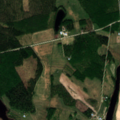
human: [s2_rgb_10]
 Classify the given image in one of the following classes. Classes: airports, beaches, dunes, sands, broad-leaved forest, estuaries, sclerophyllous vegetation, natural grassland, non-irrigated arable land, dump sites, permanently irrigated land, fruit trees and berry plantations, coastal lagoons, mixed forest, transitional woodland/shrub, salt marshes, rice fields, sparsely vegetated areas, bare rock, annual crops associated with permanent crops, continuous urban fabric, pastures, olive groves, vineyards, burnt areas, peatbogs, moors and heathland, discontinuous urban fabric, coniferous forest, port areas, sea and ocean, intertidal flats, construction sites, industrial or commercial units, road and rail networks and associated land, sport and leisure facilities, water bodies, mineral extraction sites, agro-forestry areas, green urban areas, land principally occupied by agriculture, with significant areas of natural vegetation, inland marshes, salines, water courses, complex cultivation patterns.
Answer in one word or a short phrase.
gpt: non-irrigated arable land, land principally occupied by agriculture, with significant areas of natural vegetation, coniferous forest, mixed forest